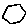
Label: hexagon